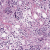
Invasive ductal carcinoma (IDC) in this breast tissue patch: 1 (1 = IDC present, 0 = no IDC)